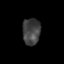
Tissue: lung
Cell type: Others
Senescence score: 0.1953
Nuclear area (px): 470
Mean DAPI intensity: 65.068